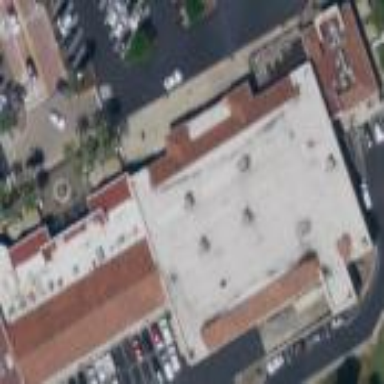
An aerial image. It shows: Commercial building.